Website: apple
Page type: billing-address
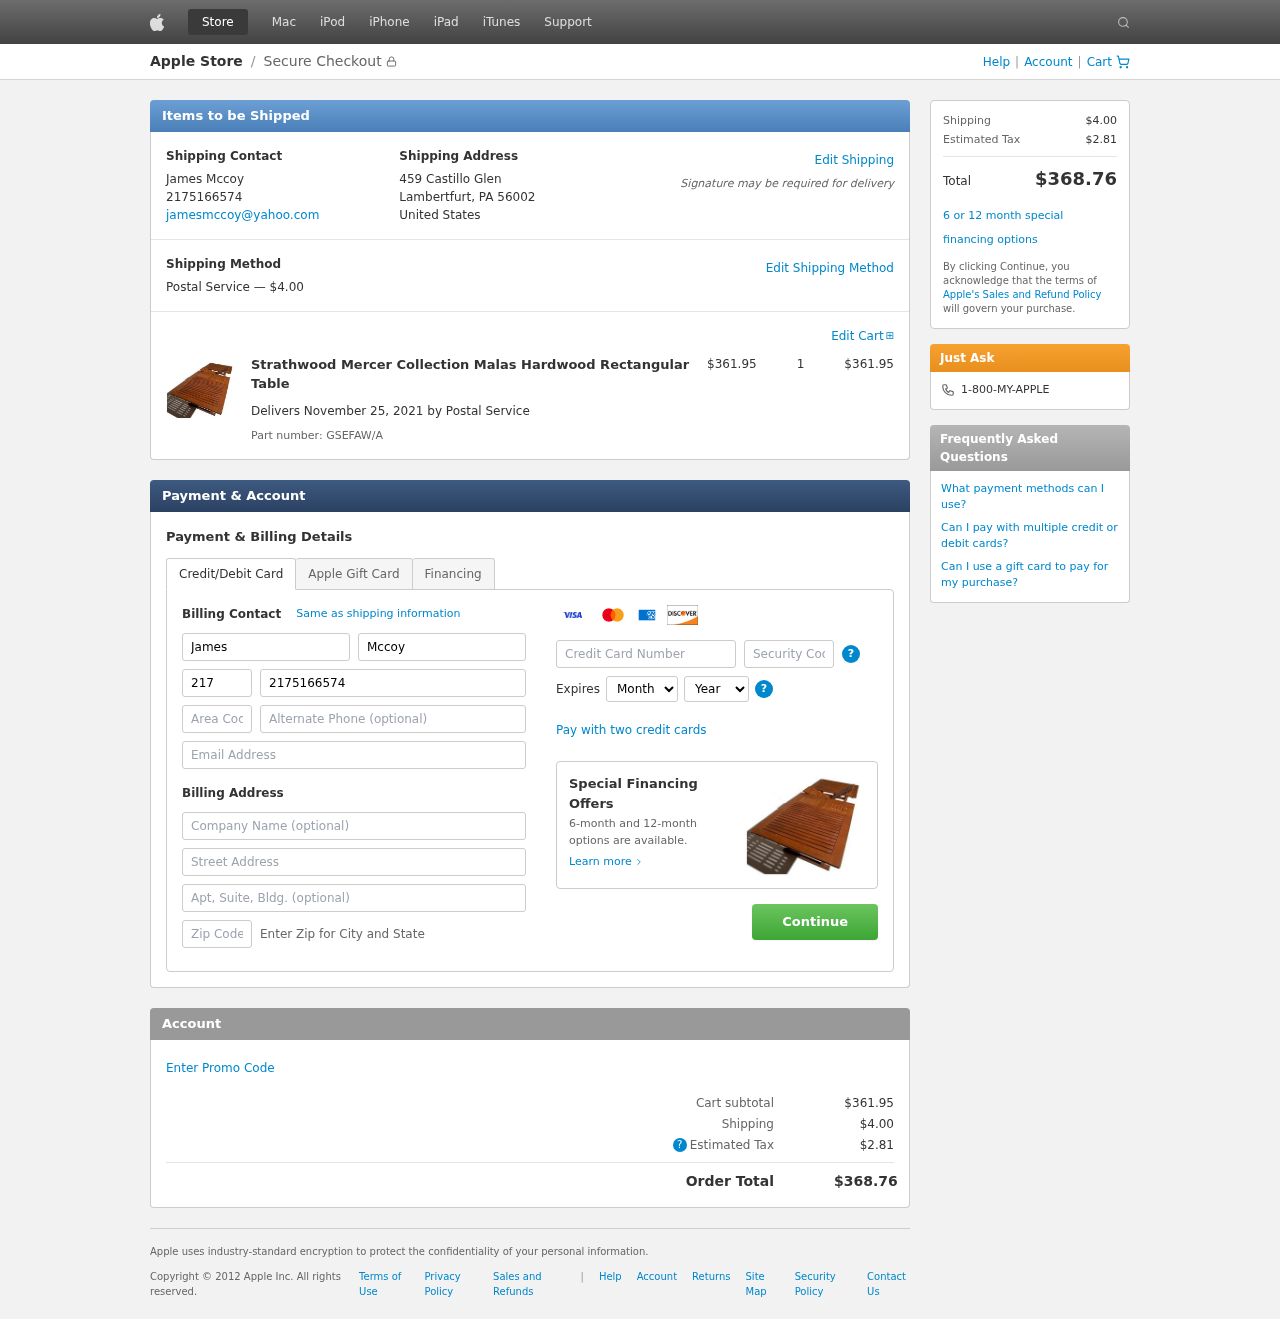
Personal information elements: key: PII_CARD_CVV
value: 002
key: PII_CARD_EXPIRY_MONTH
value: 08
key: PII_CARD_EXPIRY_YEAR
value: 28
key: PII_CARD_NUMBER
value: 5317 0118 3192 4315
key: PII_CITY_STATE_ZIP
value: Lambertfurt, PA 56002
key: PII_COUNTRY
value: United States
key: PII_EMAIL
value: jamesmccoy@yahoo.com
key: PII_FIRSTNAME
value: James
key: PII_FULLNAME
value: James Mccoy
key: PII_LASTNAME
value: Mccoy
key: PII_PHONE
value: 2175166574
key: PII_PHONE_AREA
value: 217
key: PII_STREET
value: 459 Castillo Glen
Product elements: key: PRODUCT1_NAME
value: Strathwood Mercer Collection Malas Hardwood Rectangular Table
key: PRODUCT1_PRICE
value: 361.95
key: PRODUCT1_QUANTITY
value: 1
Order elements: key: ORDER_SHIPPING_COST
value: $4.00
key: ORDER_SUBTOTAL
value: $361.95
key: ORDER_DELIVERY_DATE
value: November 25, 2021
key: ORDER_PART_NUMBER
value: GSEFAW/A
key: ORDER_TAX
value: $2.81
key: ORDER_TOTAL
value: $368.76